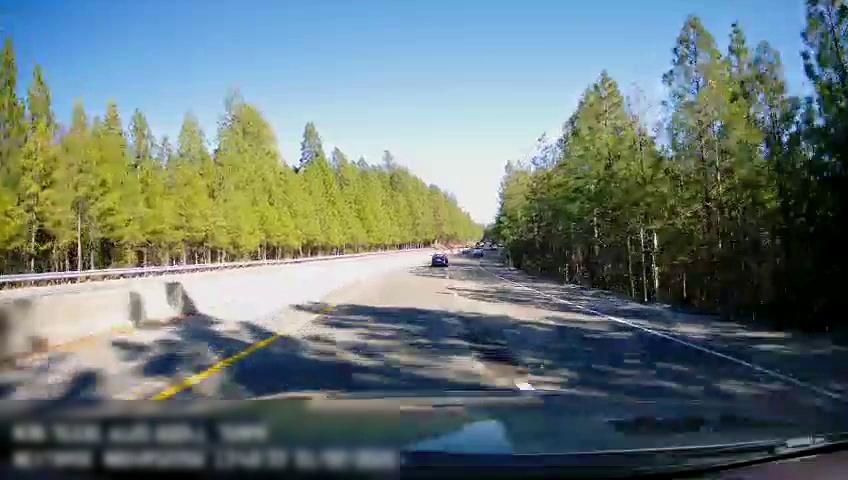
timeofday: Day
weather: Sunny
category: Drivable Space
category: Drivable Space
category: Vehicles | Car
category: Lanes | Current Lane
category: Lanes | Current Lane
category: Lanes | Alternate Lane